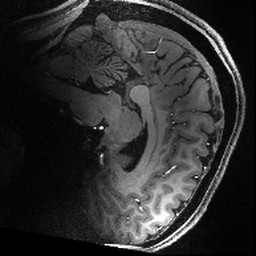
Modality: T1w
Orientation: sagittal
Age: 28
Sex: male
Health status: healthy
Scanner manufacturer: siemens
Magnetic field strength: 9.4 T
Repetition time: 3.8 s
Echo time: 0.0025 s